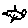
Label: bird